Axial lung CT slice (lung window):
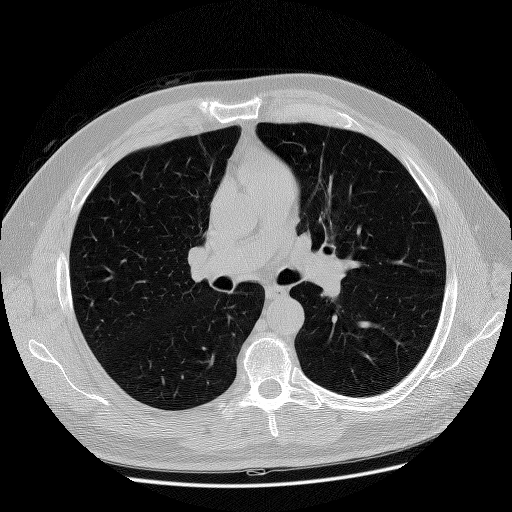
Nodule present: no